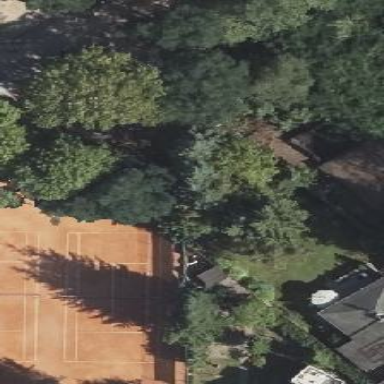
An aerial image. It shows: Tennis court in leisure pitch.